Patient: sex F, age 56
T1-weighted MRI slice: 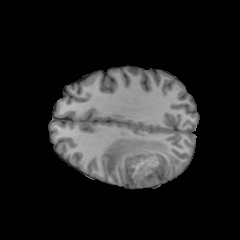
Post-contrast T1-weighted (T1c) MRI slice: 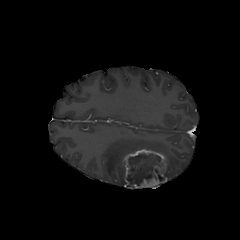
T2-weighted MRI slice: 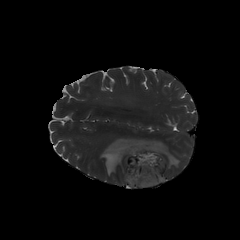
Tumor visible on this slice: yes
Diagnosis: Glioblastoma, IDH-wildtype
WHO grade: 4